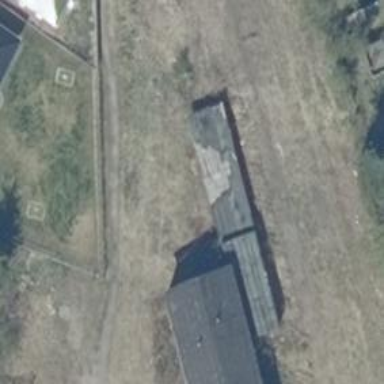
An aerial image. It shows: Abandoned railway.